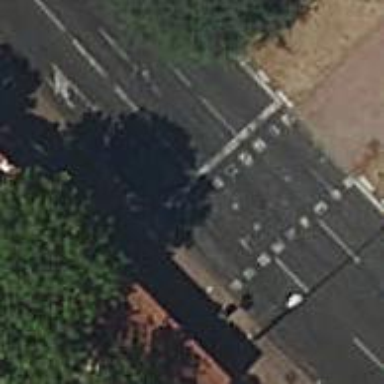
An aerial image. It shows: Road with traffic signals.